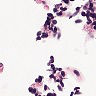
Metastatic tissue present: no